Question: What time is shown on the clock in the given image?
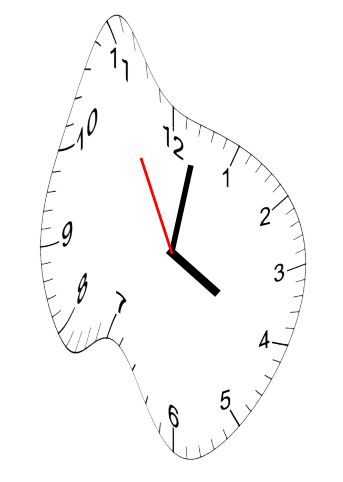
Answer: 04:01:55